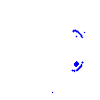
Particle: pion